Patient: sex M, age 19
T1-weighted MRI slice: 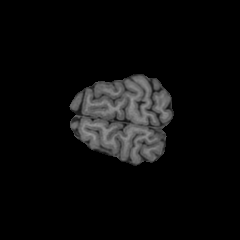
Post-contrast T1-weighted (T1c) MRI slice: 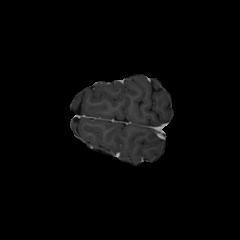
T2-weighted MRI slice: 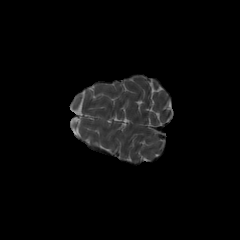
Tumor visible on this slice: no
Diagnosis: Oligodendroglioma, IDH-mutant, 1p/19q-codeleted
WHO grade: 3